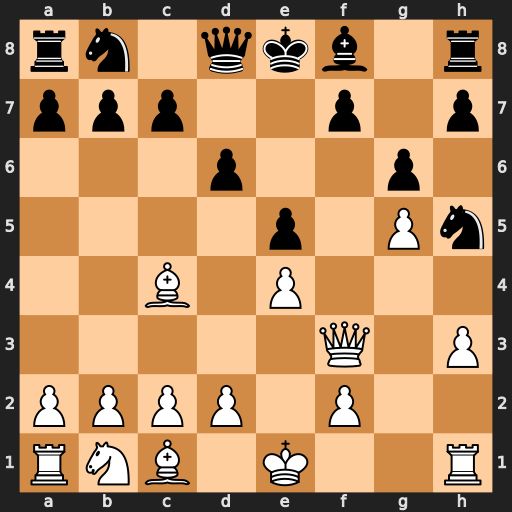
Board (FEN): rn1qkb1r/ppp2p1p/3p2p1/4p1Pn/2B1P3/5Q1P/PPPP1P2/RNB1K2R
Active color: w
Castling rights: KQkq
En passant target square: -
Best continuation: Qxf7#